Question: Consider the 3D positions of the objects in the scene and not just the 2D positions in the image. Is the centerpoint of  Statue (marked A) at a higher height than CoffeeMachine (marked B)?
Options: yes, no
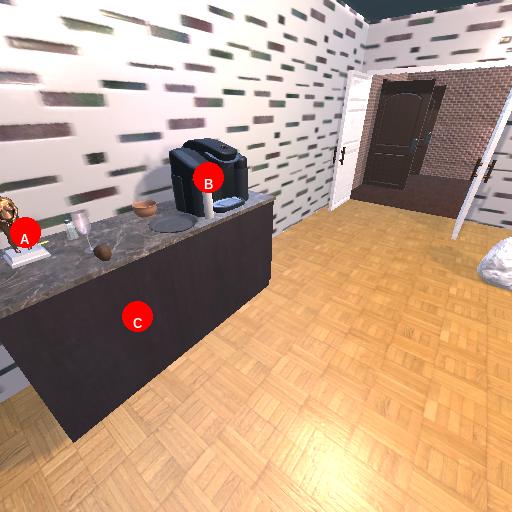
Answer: yes